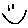
Label: smiley face